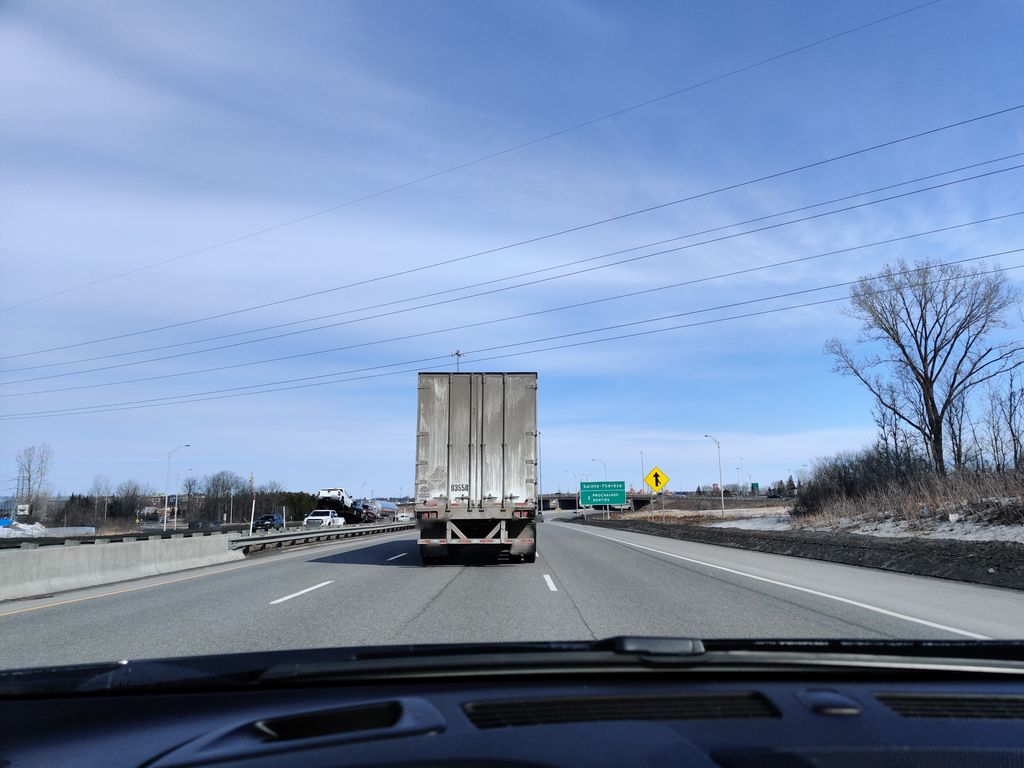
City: montreal